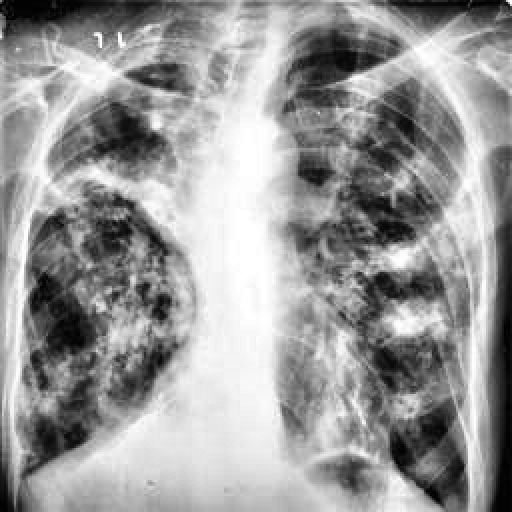
Finding: TUBERCULOSIS